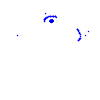
Particle: proton